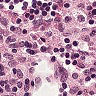
Metastatic tissue present: no